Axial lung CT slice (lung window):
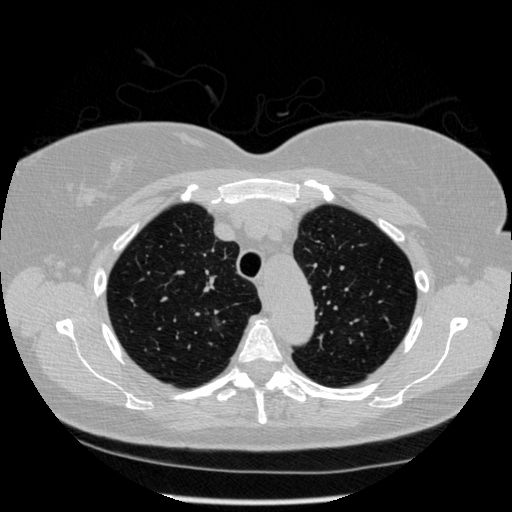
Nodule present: no